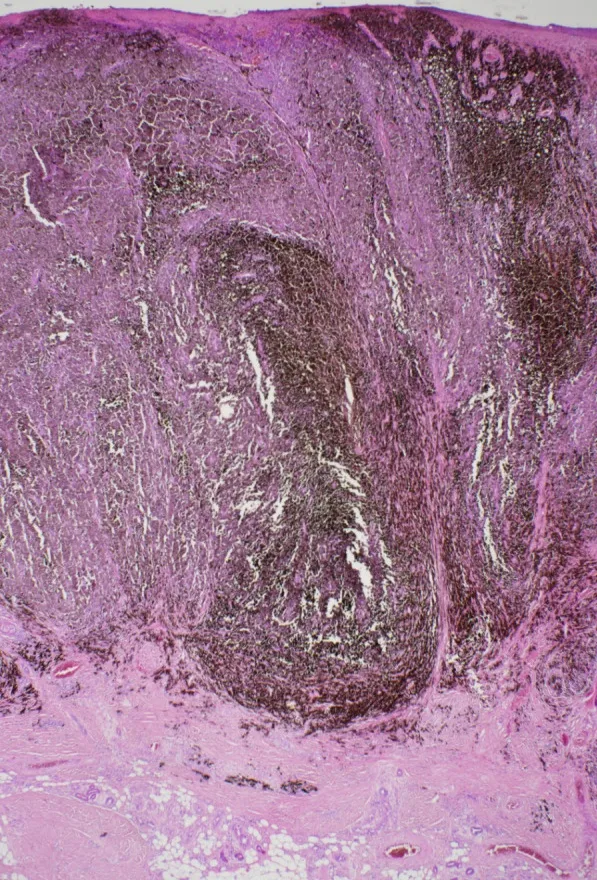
Histology of the excised melanoma (haematoxylin and eosin stain).
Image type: pathology (h&e)